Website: bh-photo
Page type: payment
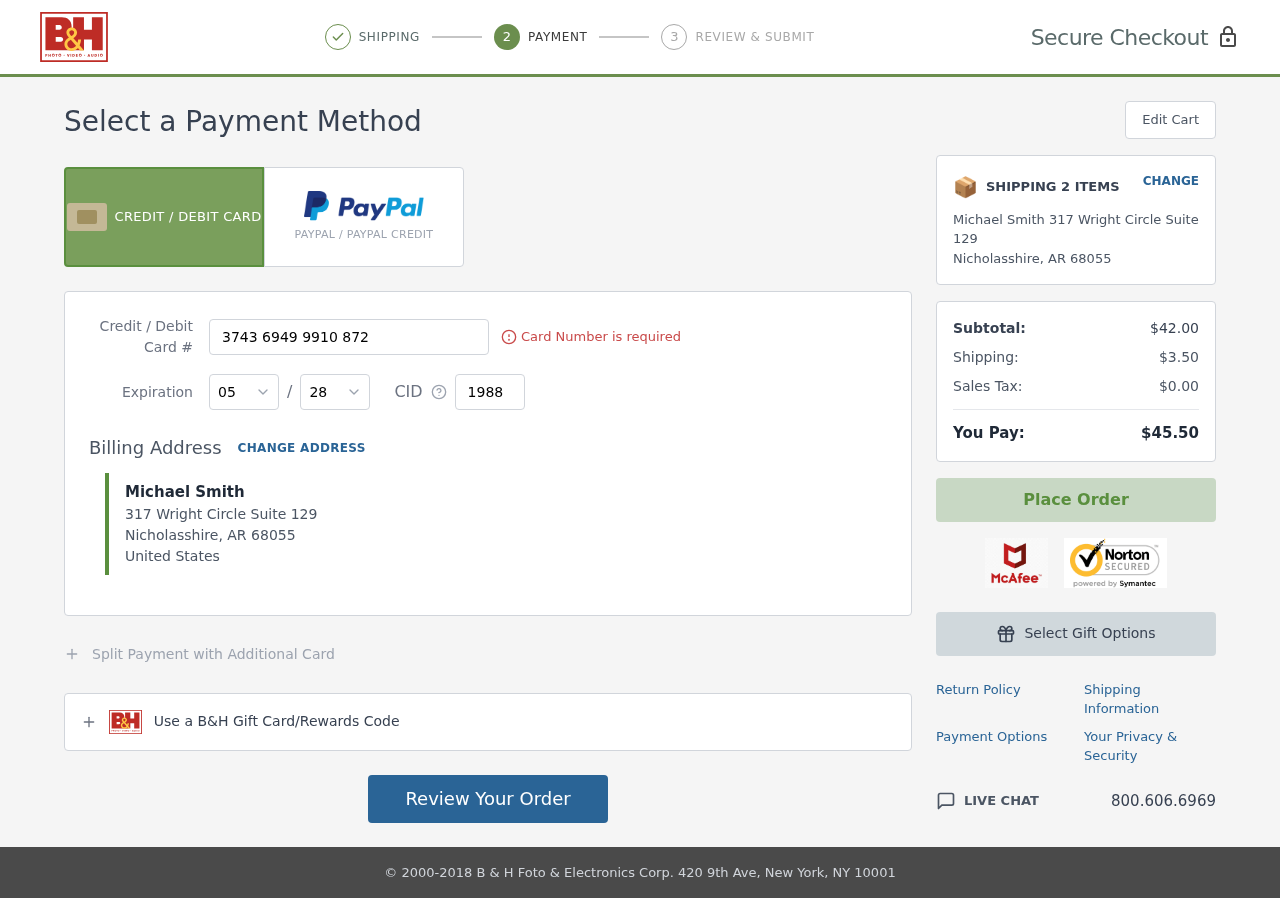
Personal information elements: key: PII_CARD_CVV
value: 1988
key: PII_CARD_EXPIRY_MONTH
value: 05
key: PII_CARD_EXPIRY_YEAR
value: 28
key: PII_CARD_NUMBER
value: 3743 6949 9910 872
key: PII_CITY
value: Nicholasshire
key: PII_COUNTRY
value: United States
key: PII_FULLNAME
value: Michael Smith
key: PII_POSTCODE
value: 68055
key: PII_STATE_ABBR
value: AR
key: PII_STREET
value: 317 Wright Circle Suite 129
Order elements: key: ORDER_NUM_ITEMS
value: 2
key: ORDER_SUBTOTAL
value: $42.00
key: ORDER_SHIPPING_COST
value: $3.50
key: ORDER_TAX
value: $0.00
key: ORDER_TOTAL
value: $45.50